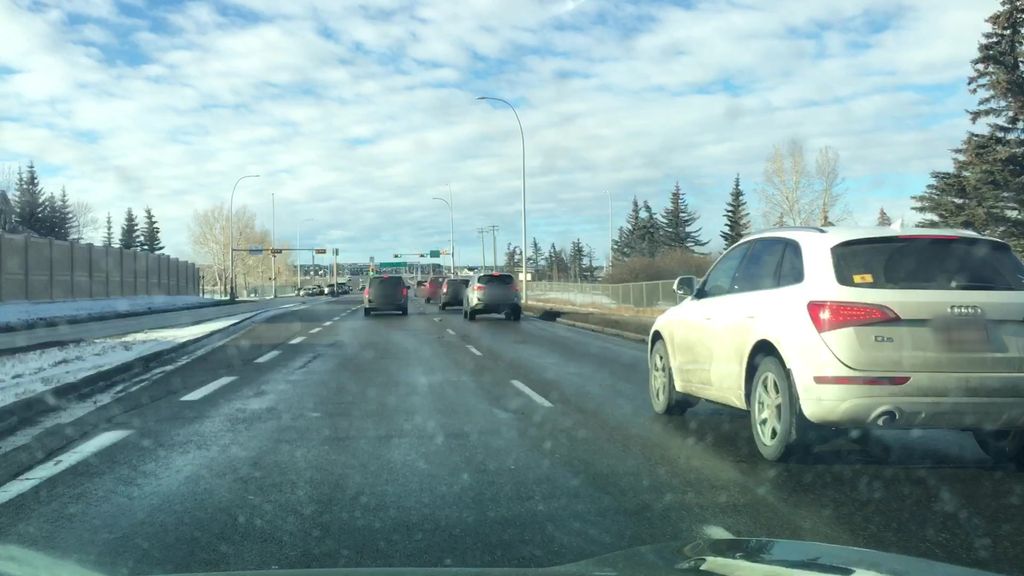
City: calgary